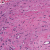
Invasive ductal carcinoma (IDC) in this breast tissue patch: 0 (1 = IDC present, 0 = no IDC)